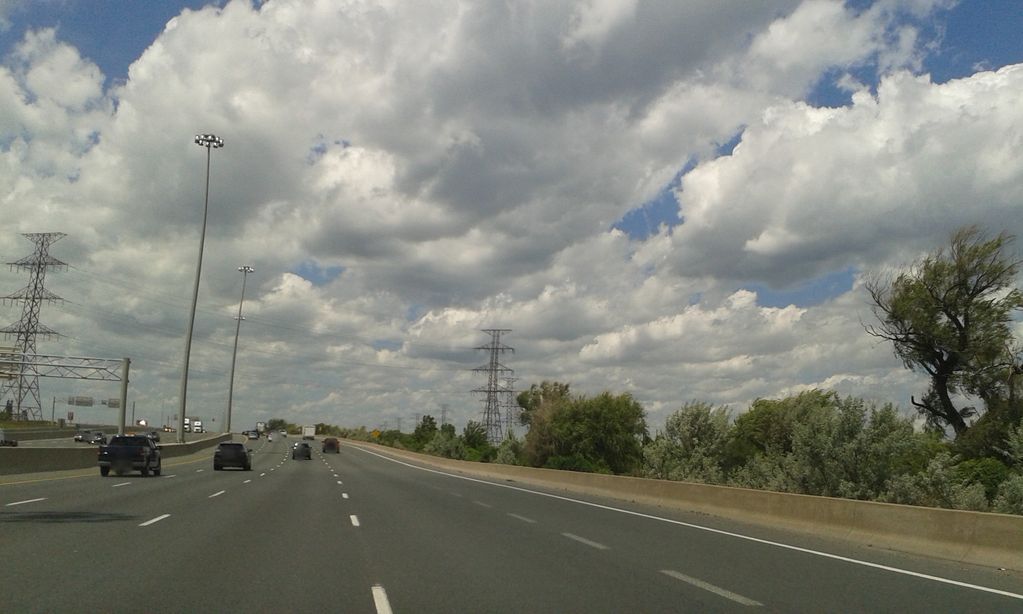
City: hamilton